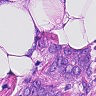
Metastatic tissue present: yes